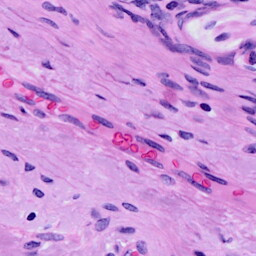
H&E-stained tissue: Cervix